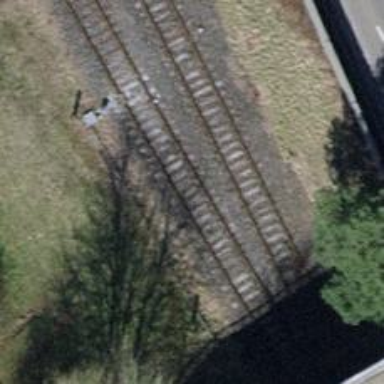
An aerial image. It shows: Single-track railway yard with preserved rail.